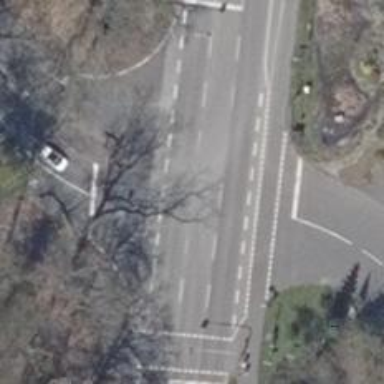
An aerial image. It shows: Asphalt road with primary highway designation. There is dedicated cycle lane on the left.